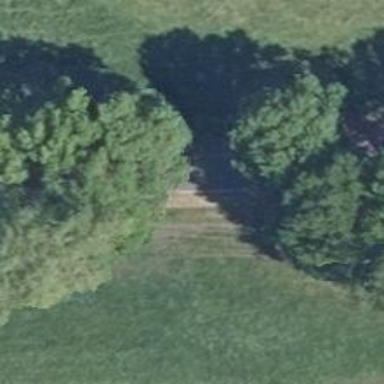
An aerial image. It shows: Row of broadleaved trees.